Aerial crown-view tile of a tropical tree (Barro Colorado Island, Panama), acquired 20250317:
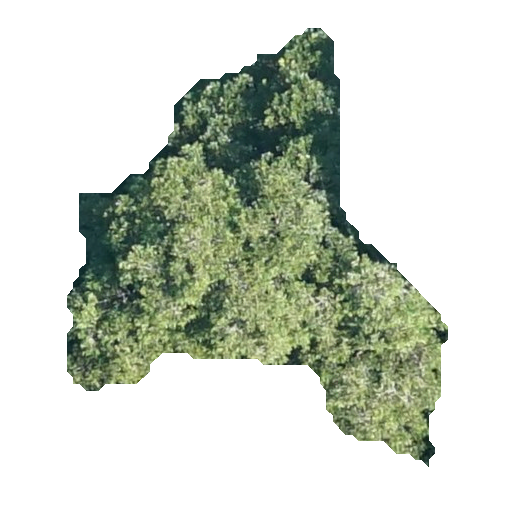
Species: Beilschmiedia tovarensis
GBIF accepted scientific name: Beilschmiedia tovarensis
Crown area: 129.972 m²